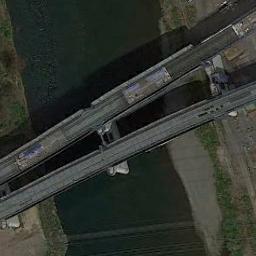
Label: bridge